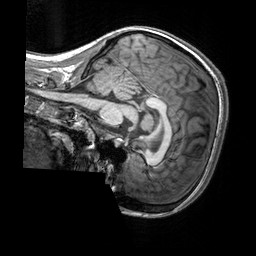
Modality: T1w
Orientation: sagittal
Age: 20
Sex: female
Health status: healthy
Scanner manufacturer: siemens
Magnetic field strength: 3 T
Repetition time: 2.3 s
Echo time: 0.00303 s